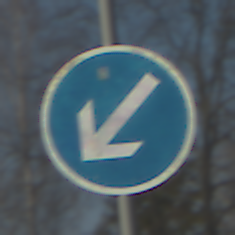
Verkehrszeichen: VorgeschriebeneVorbeifahrtLinks
Umgebung: Outdoor, Suburban
Tageszeit: MorningAfternoon
Wetter: PartlyCloudy
Licht: Natural
Jahreszeit: NotSpecified
Kontrast: HighContrast